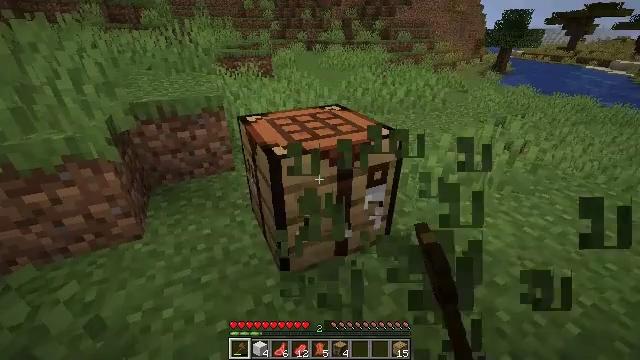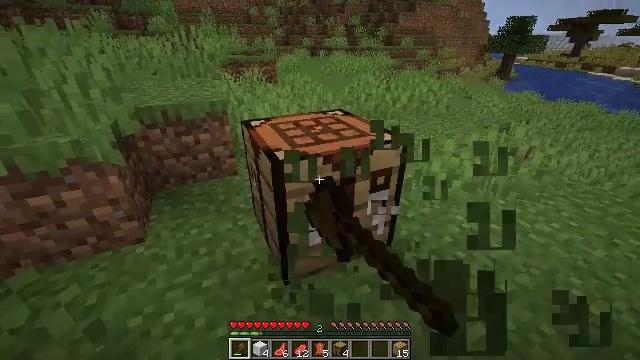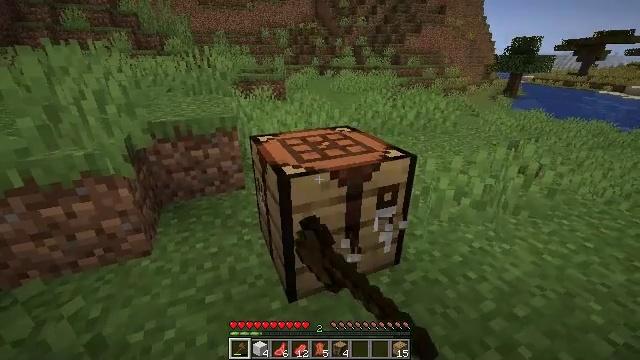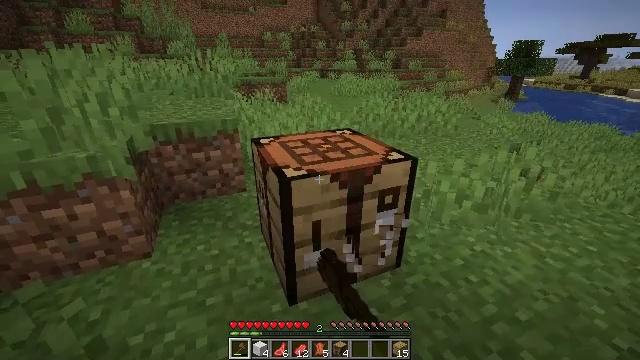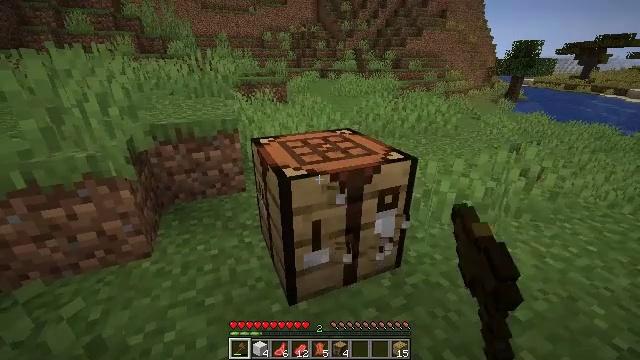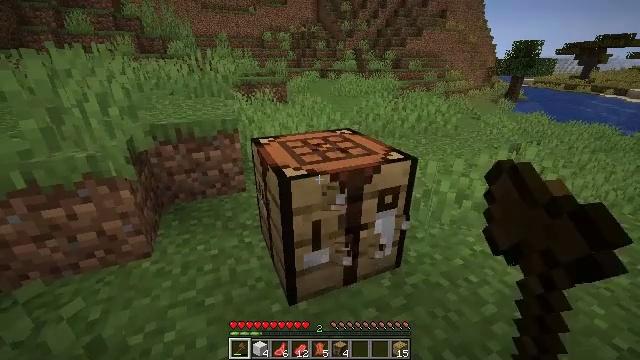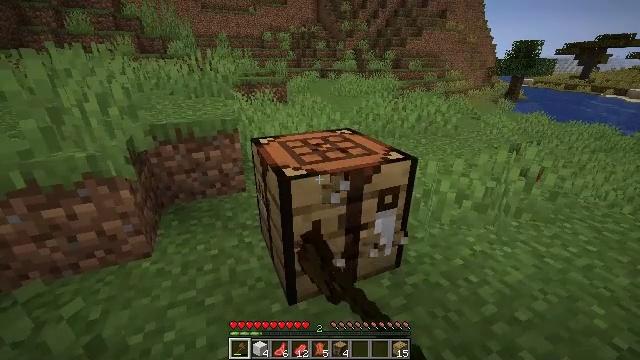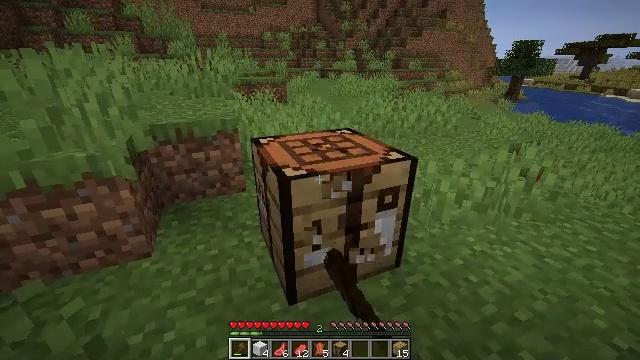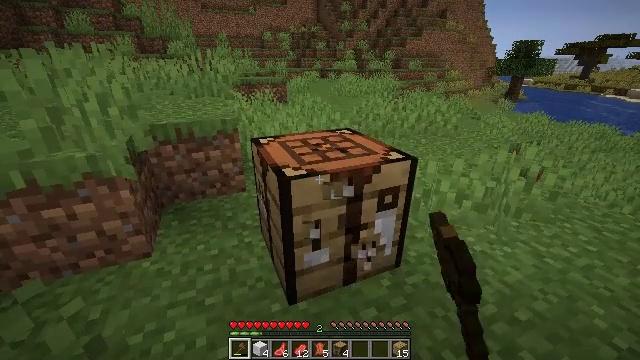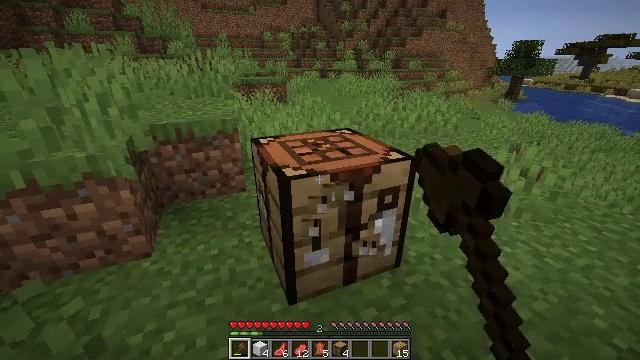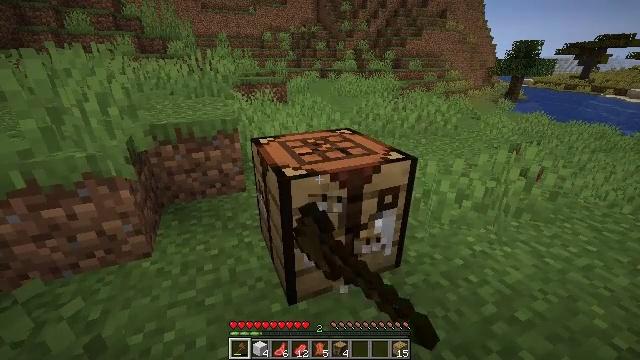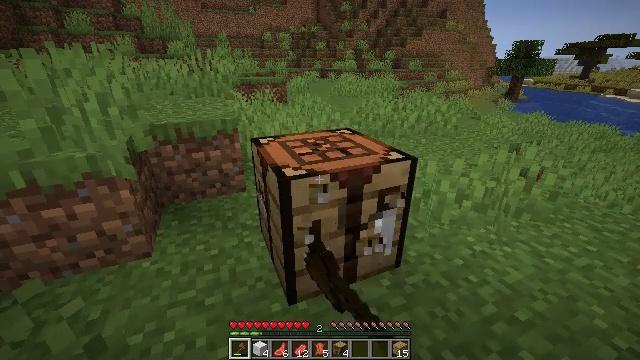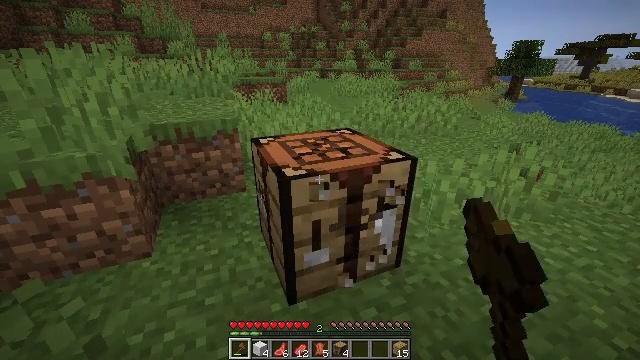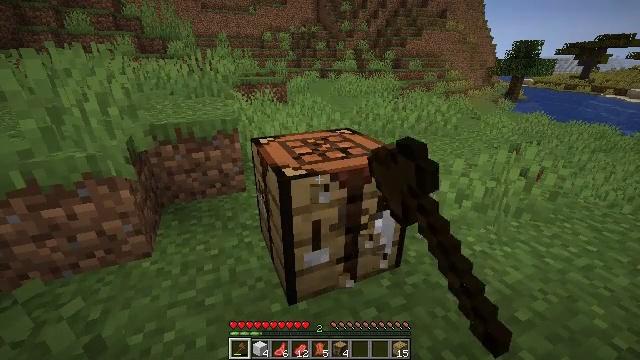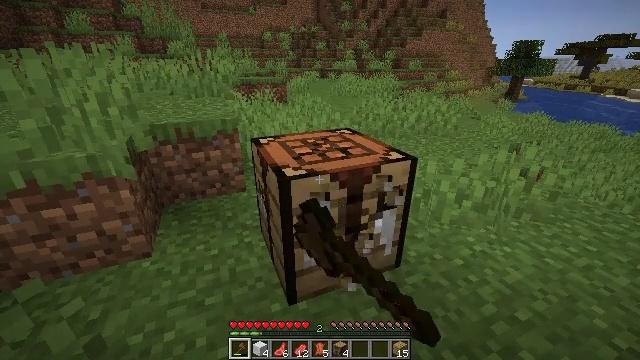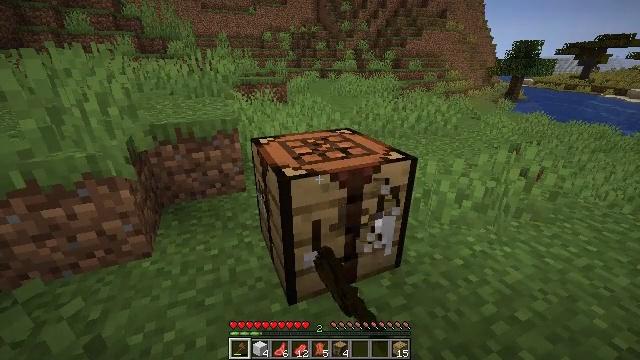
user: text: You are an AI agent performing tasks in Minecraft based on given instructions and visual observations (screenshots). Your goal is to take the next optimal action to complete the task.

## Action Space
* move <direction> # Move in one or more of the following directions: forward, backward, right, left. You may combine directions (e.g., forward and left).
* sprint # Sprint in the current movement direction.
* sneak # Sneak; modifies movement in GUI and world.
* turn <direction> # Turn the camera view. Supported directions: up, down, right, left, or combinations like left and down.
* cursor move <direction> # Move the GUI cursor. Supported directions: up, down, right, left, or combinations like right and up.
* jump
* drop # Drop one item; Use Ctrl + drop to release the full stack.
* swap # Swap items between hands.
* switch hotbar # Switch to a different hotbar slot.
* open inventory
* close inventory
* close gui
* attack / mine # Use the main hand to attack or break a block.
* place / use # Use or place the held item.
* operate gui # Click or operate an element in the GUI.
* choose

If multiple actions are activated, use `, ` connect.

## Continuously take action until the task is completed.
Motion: motion action
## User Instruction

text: Recycle the crafting table.
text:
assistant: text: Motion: turn up, attack / mine
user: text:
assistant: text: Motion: turn left and up, attack / mine
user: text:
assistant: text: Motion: attack / mine
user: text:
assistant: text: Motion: attack / mine
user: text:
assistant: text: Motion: attack / mine
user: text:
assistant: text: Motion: attack / mine
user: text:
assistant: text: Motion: attack / mine
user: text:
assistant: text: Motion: attack / mine
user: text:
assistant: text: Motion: attack / mine
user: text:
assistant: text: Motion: attack / mine
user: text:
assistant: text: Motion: attack / mine
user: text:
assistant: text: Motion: attack / mine
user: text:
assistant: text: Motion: attack / mine
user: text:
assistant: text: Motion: attack / mine
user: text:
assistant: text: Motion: attack / mine
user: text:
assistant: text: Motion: attack / mine
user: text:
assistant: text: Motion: attack / mine
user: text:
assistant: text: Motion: attack / mine
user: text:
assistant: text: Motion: attack / mine
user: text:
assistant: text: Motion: attack / mine
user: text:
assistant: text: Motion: attack / mine
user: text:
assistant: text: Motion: attack / mine
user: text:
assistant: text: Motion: attack / mine
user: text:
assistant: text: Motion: attack / mine
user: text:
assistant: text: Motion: attack / mine
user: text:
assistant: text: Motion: attack / mine
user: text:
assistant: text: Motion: attack / mine
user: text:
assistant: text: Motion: attack / mine
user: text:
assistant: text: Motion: attack / mine
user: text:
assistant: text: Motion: attack / mine